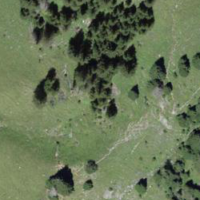
EUNIS habitat code: 23
Species observed at this site:
Convallaria majalis